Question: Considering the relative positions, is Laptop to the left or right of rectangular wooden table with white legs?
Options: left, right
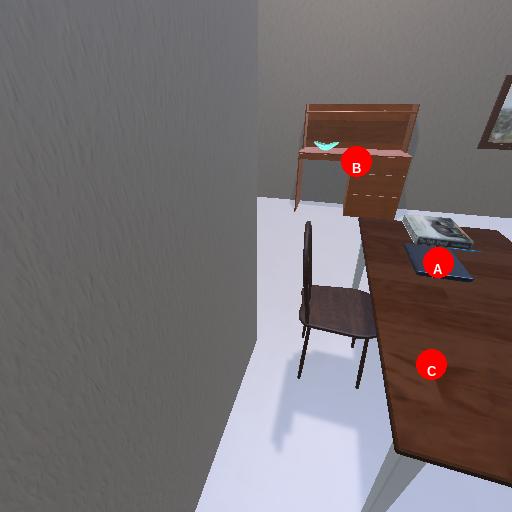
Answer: left